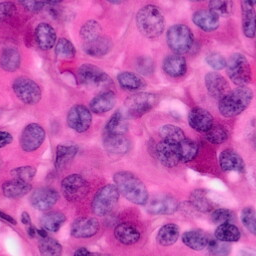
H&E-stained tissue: Pancreatic